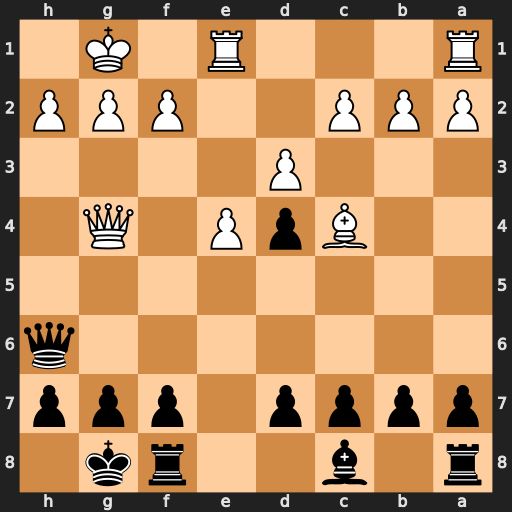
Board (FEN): r1b2rk1/pppp1ppp/7q/8/2BpP1Q1/3P4/PPP2PPP/R3R1K1
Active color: b
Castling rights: -
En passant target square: -
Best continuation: d5 Qg3 dxc4